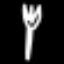
Label: fork